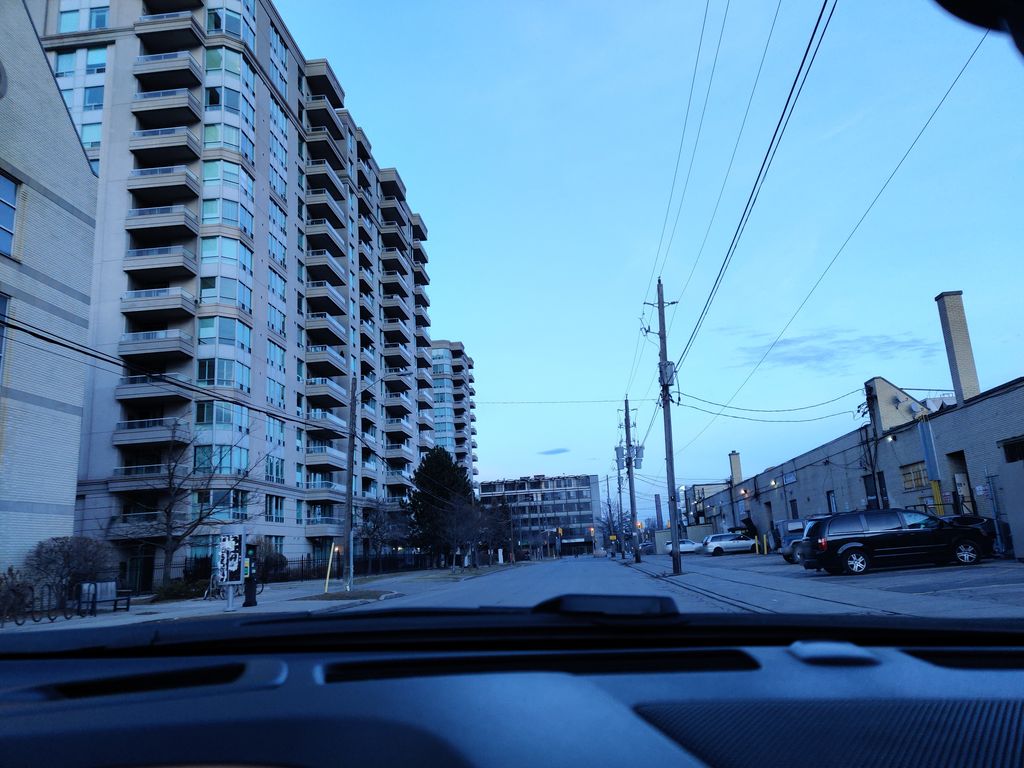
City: toronto